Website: crate-barrel
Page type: account-dashboard
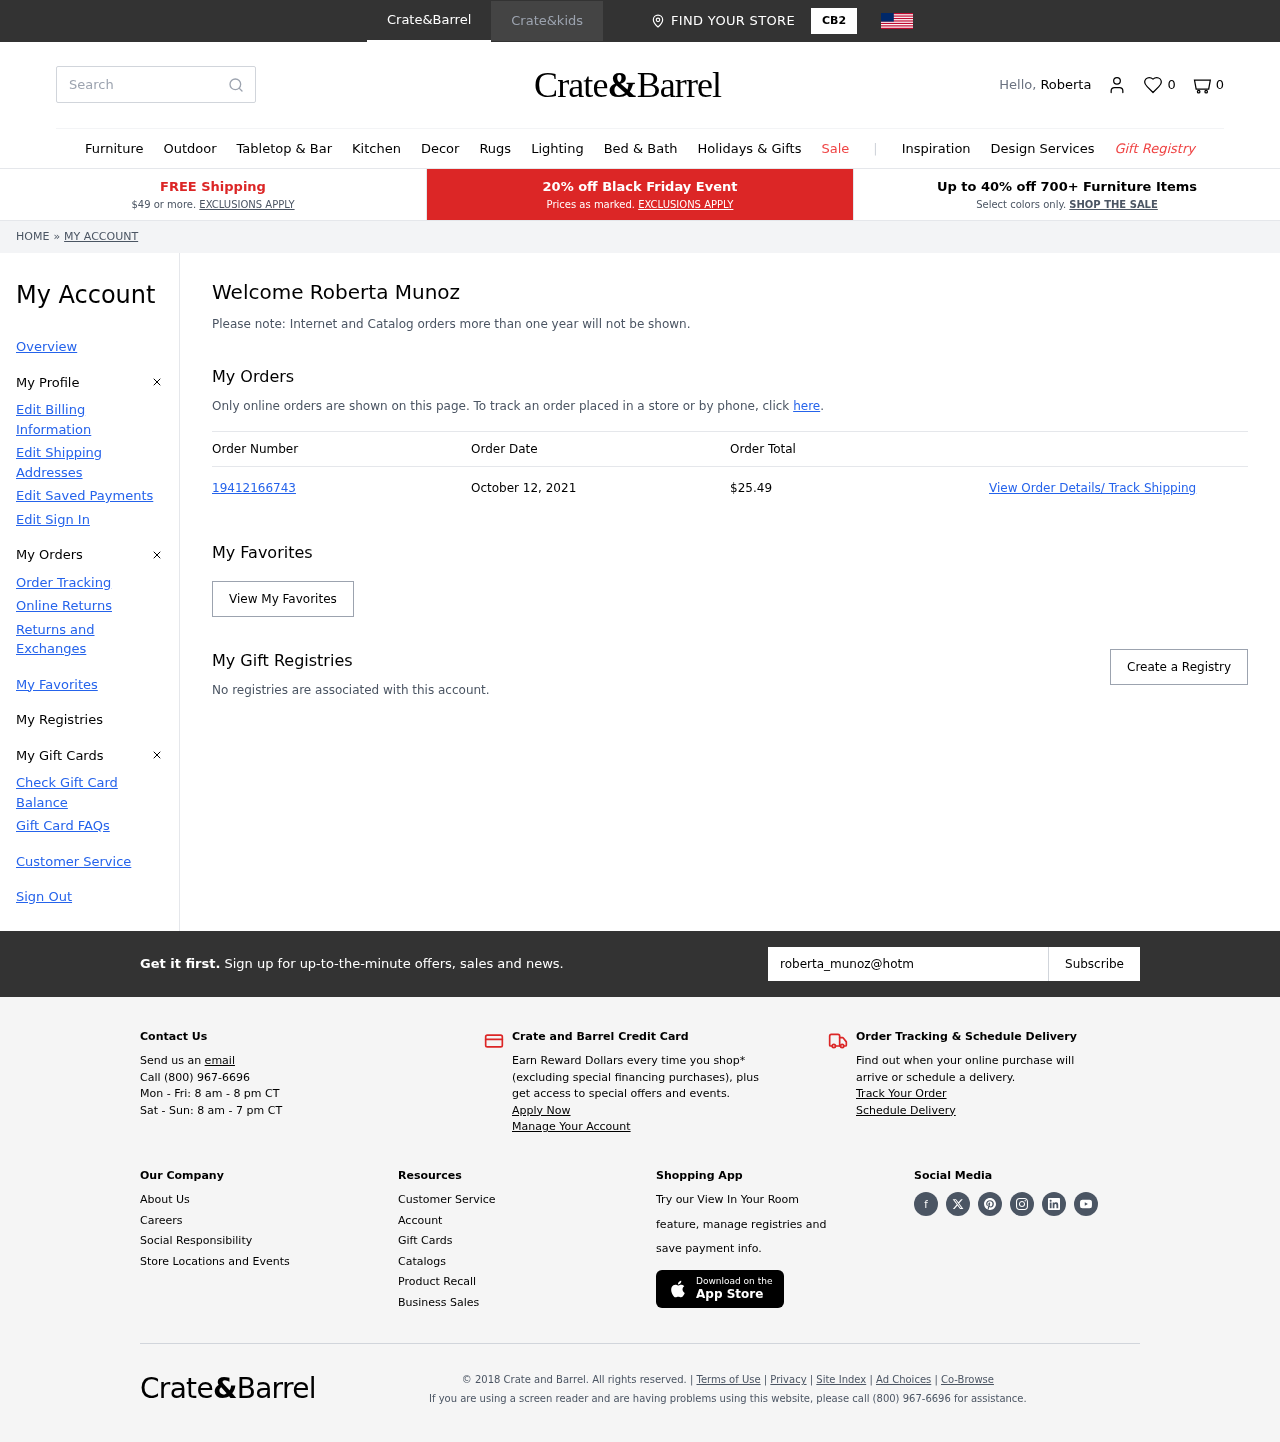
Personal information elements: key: PII_EMAIL
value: roberta_munoz@hotmail.com
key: PII_FIRSTNAME
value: Roberta
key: PII_FULLNAME
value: Roberta Munoz
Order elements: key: ORDER_NUM_ITEMS
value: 0
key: ORDER_NUMBER
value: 19412166743
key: ORDER_DATE
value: October 12, 2021
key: ORDER_TOTAL
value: $25.49
Search elements: key: HEADER_SEARCH
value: Search
Other elements: key: FAVORITES_COUNT
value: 0